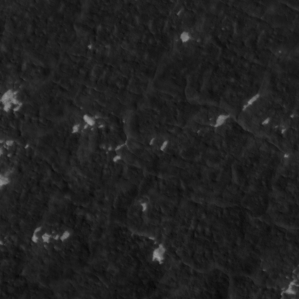
Label: non_frost